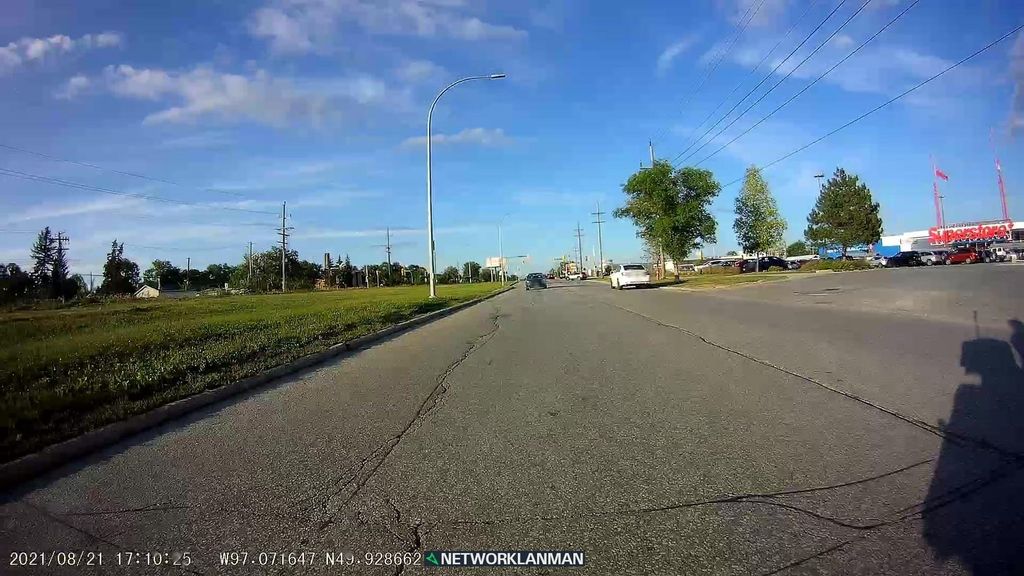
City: winnipeg